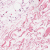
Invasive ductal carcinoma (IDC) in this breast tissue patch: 0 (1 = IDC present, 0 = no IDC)